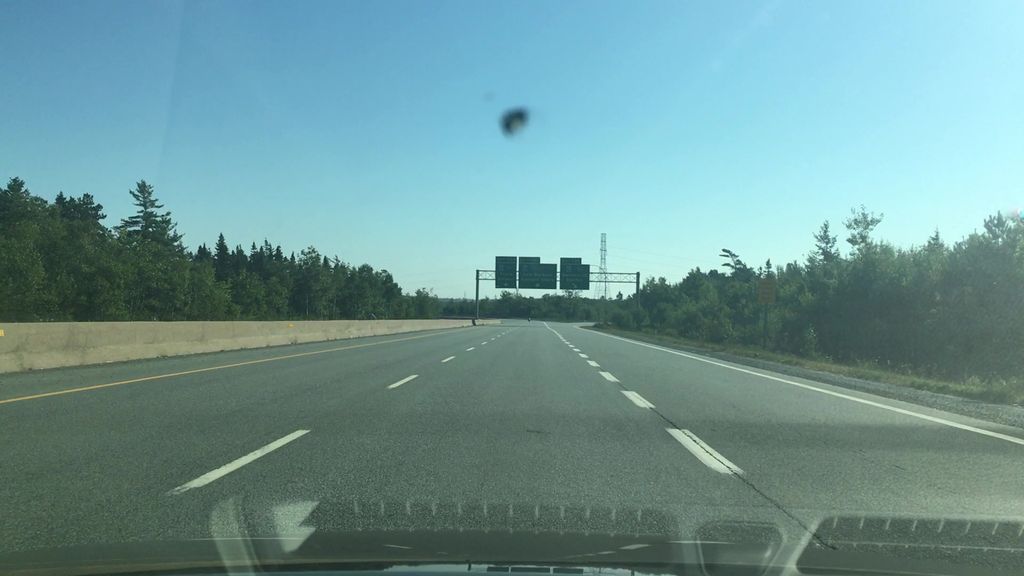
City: halifax